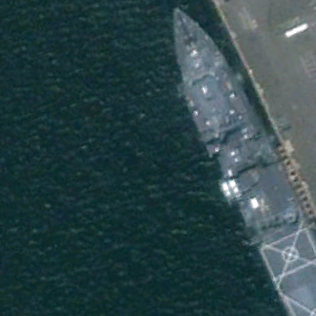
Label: combat